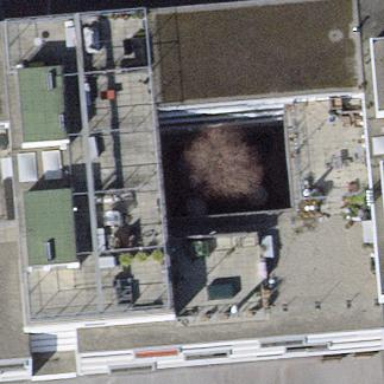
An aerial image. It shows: Commercial building.